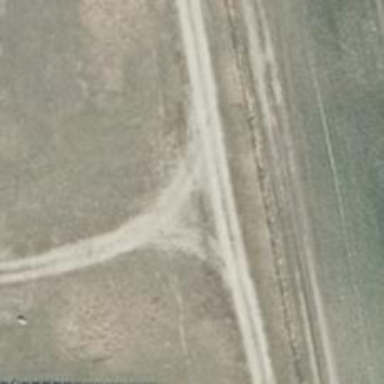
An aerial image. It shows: Paved track.